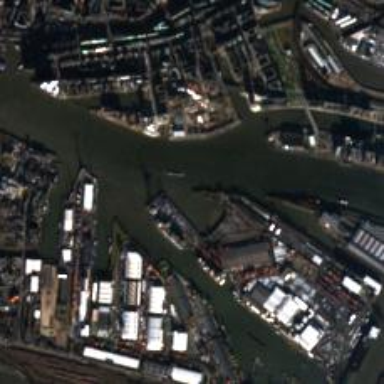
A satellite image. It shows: Man-made quay.